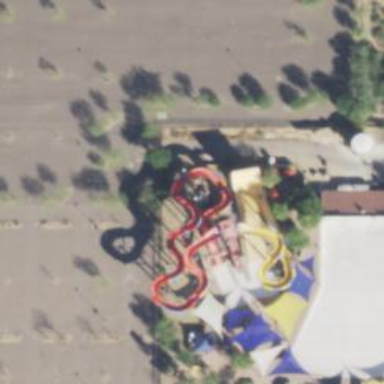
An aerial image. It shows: Water slide attraction.